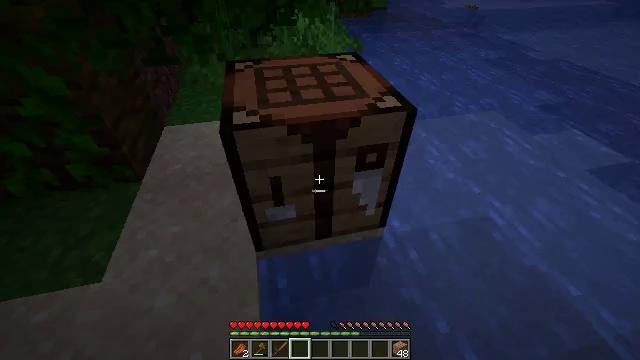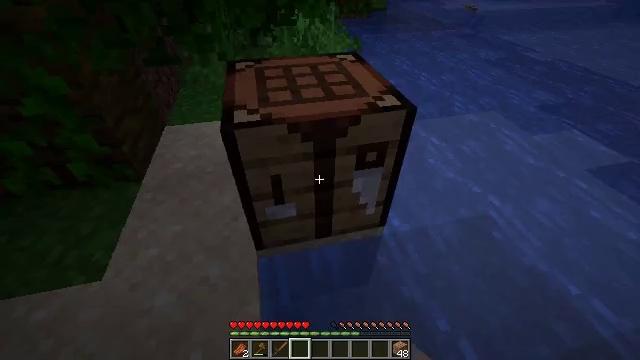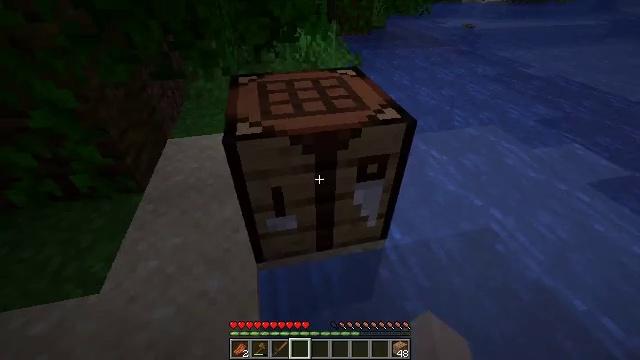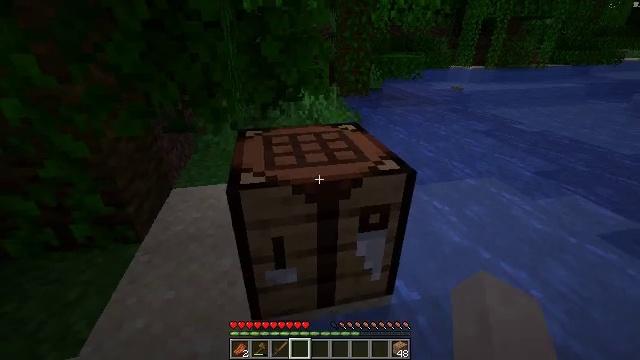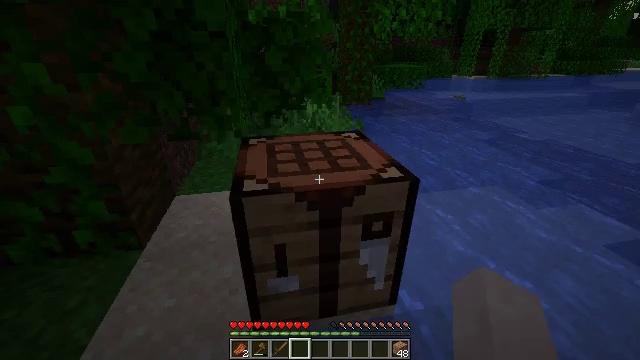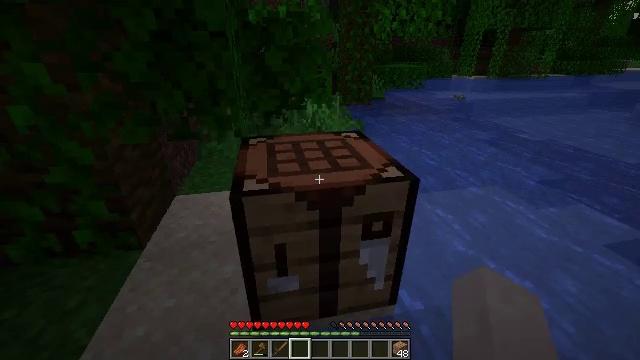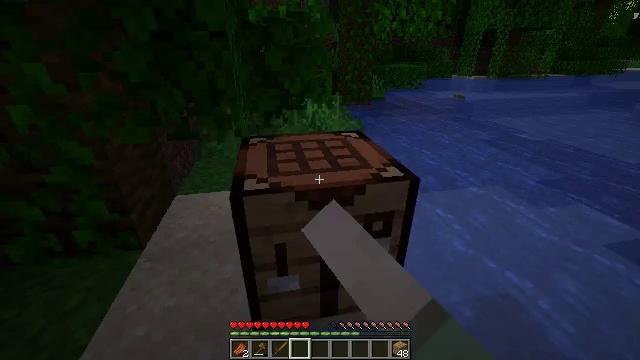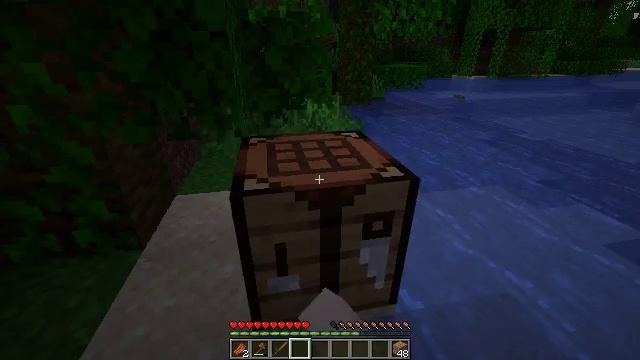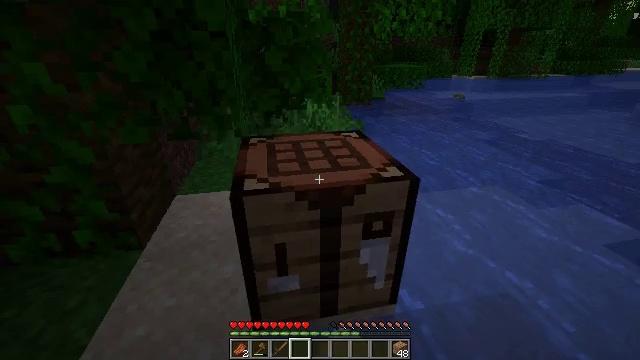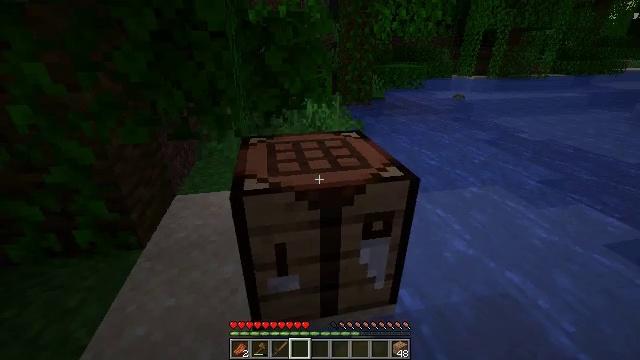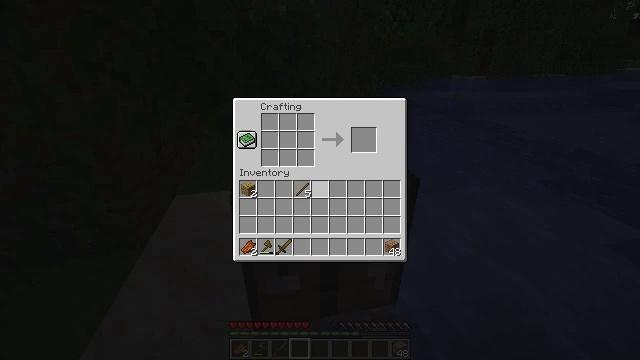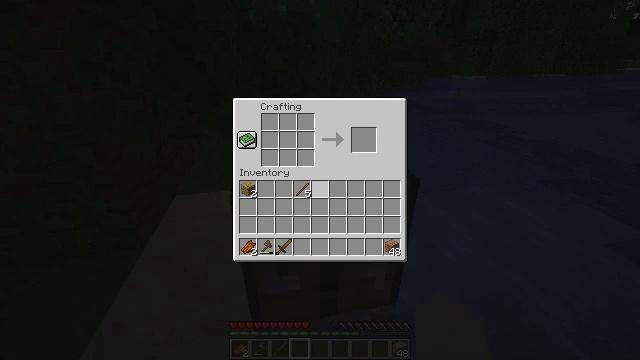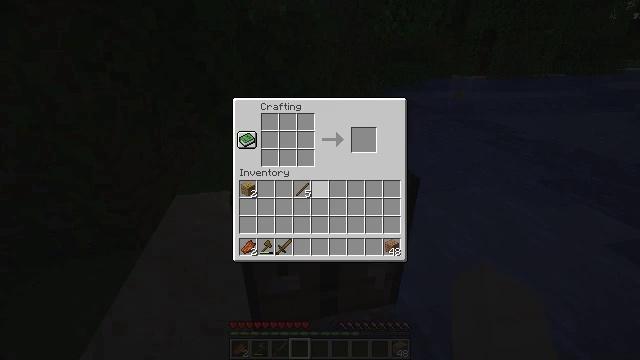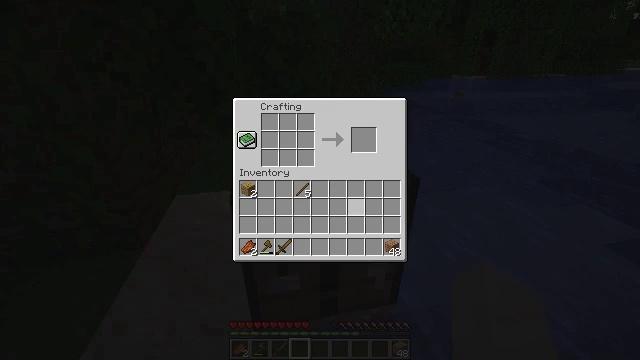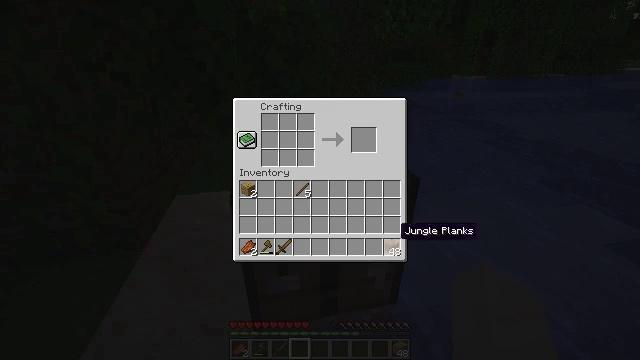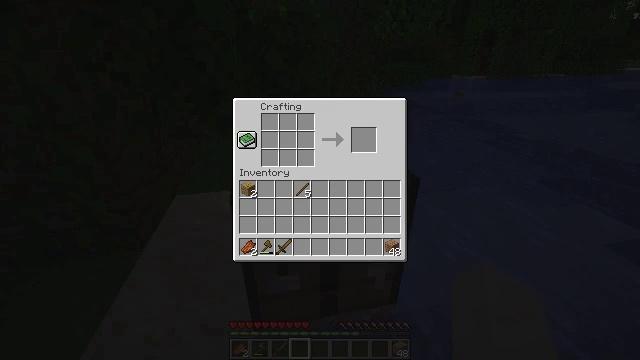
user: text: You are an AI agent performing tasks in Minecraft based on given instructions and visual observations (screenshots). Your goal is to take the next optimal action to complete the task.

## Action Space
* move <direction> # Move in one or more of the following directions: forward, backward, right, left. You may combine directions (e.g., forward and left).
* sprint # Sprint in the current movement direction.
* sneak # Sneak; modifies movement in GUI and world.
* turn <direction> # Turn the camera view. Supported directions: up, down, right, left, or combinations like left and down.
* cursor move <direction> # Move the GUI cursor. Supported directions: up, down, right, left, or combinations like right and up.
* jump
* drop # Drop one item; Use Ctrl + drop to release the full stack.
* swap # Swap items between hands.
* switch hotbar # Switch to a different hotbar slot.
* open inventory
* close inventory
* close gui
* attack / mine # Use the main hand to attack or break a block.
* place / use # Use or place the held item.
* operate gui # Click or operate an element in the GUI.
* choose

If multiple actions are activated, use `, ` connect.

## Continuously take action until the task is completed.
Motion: motion action
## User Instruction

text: Assemble a jungle boat using jungle wood planks.
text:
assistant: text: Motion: no_op
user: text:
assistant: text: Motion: turn up
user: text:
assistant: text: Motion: turn up
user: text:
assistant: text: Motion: turn up
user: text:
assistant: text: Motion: use / place
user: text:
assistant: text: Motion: use / place
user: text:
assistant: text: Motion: use / place
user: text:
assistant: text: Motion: no_op
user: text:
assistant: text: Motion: no_op
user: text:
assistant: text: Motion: open gui
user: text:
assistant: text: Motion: no_op
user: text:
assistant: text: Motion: cursor move down
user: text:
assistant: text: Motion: cursor move right and down
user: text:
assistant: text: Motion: cursor move right and down
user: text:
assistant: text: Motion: cursor move right and down
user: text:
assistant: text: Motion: no_op
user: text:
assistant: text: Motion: no_op
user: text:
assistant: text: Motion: cursor move left
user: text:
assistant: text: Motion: no_op
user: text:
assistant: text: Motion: no_op
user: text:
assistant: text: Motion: no_op
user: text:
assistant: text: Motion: no_op
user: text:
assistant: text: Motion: no_op
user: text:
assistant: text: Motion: no_op
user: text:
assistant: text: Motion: no_op
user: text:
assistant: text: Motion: no_op
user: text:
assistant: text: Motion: operate gui
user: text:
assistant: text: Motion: operate gui
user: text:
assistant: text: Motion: operate gui
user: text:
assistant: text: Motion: no_op